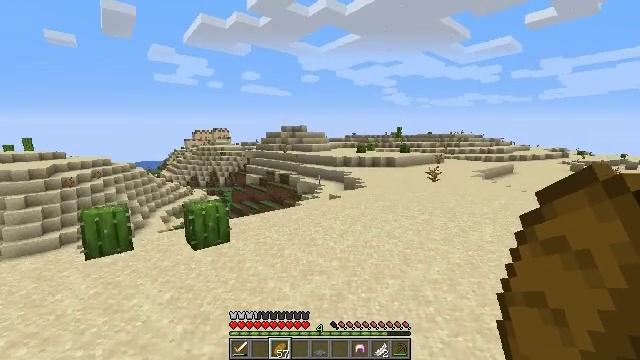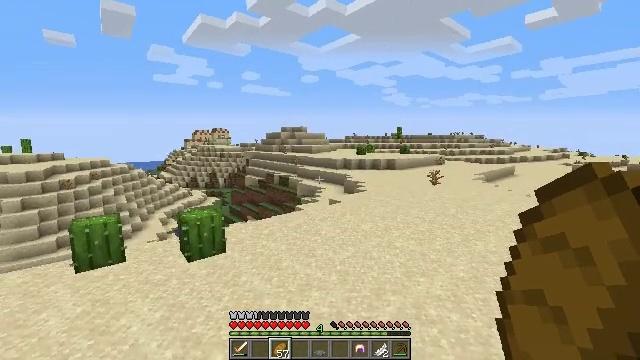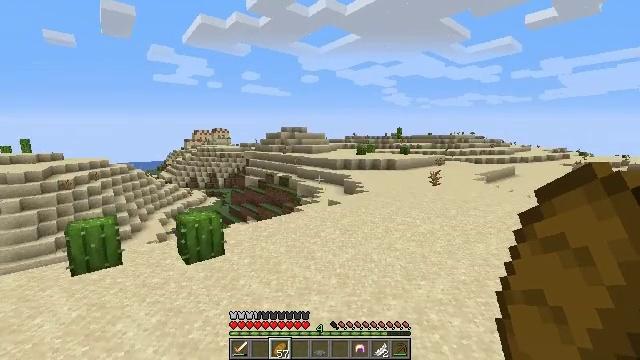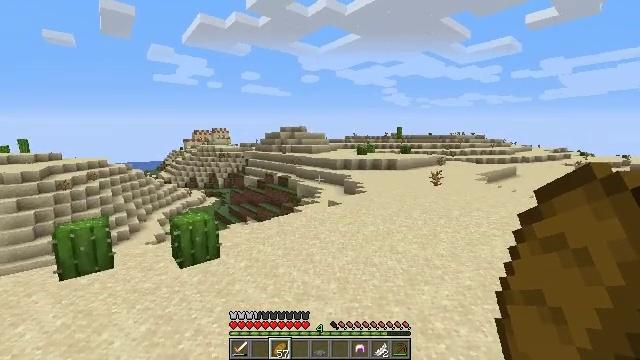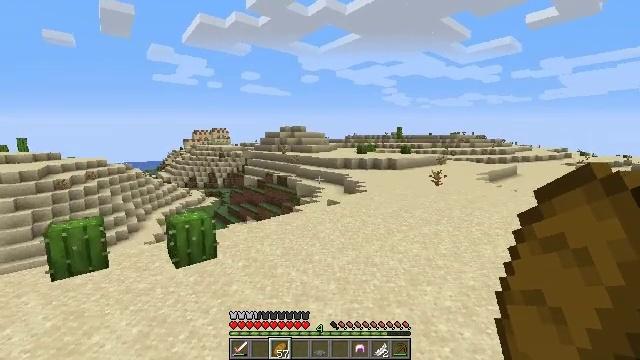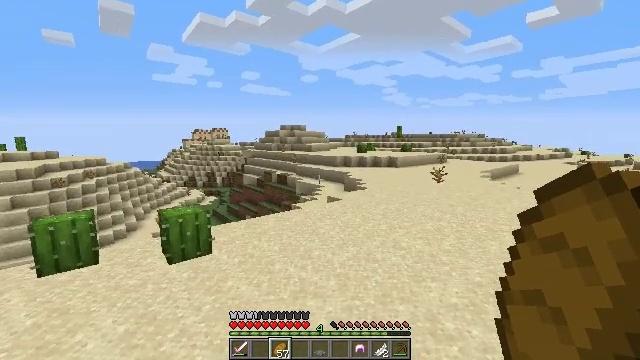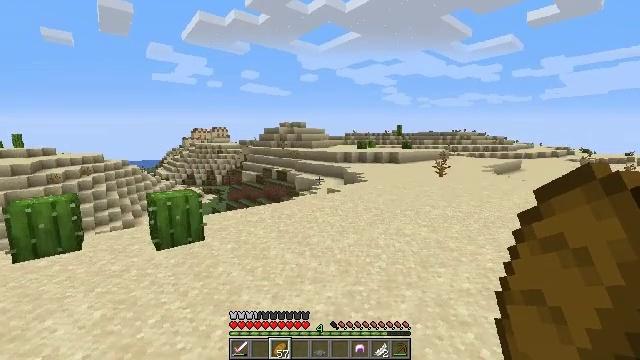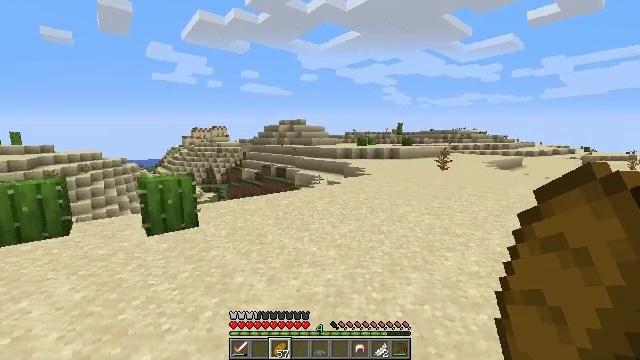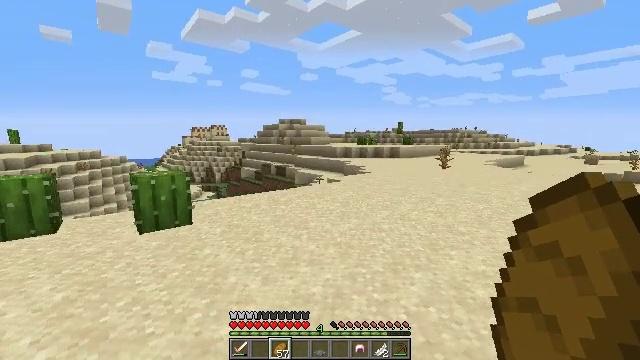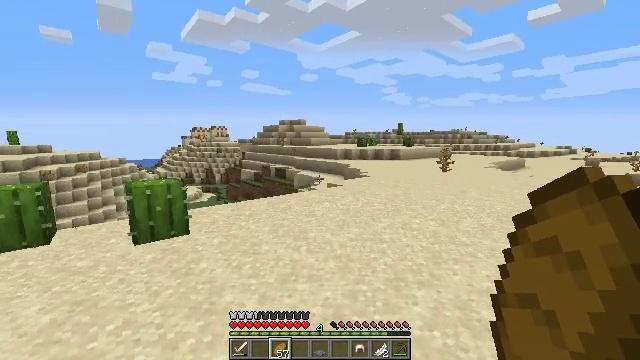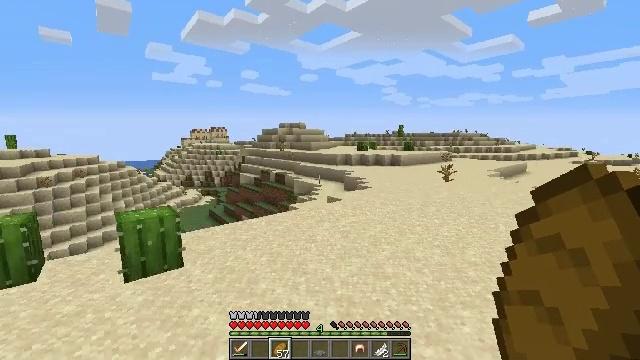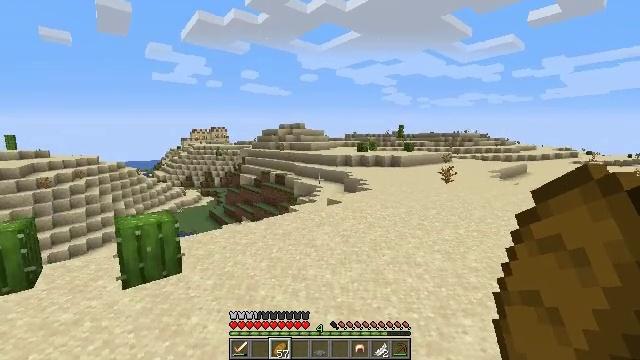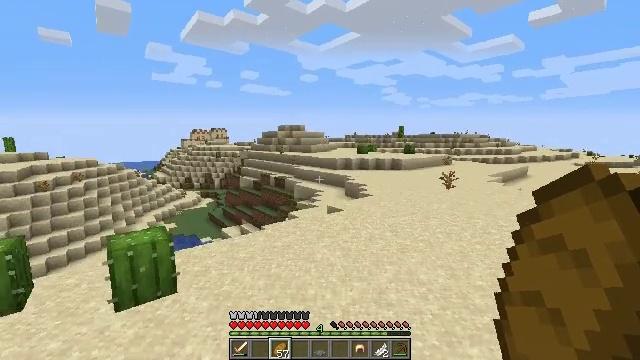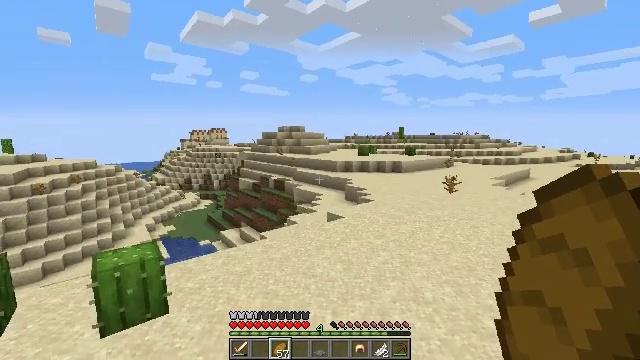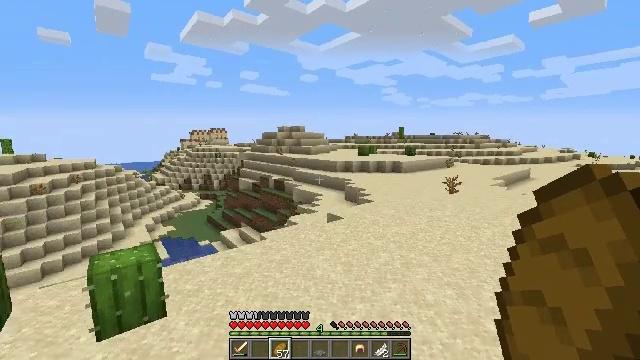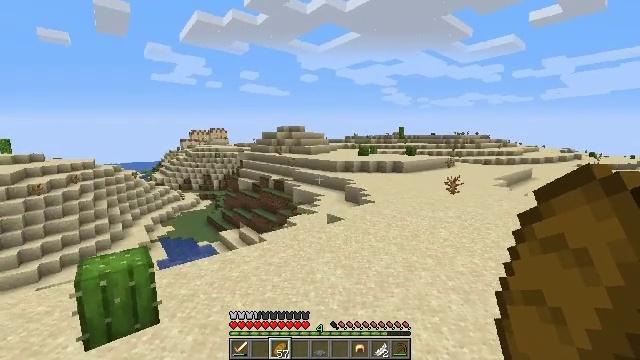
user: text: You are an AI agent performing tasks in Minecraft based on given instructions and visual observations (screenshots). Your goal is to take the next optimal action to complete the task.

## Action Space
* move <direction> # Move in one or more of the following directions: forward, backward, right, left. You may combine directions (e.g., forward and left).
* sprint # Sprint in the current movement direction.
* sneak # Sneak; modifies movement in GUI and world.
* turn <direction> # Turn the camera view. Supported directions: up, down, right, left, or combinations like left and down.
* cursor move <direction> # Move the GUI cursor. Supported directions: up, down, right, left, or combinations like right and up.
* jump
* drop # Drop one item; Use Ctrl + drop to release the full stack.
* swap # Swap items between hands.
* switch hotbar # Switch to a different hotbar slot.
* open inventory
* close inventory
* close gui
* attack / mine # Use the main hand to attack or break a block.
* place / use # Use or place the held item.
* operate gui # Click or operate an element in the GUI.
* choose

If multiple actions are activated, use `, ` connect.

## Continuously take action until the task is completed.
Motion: motion action
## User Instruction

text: Collect the cactus block.
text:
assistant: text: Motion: move forward, jump
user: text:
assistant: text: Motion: move forward, jump
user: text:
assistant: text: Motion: move forward, jump
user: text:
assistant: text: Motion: move forward, jump
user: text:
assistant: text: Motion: move forward, jump
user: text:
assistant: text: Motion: move forward, jump
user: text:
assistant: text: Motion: move forward, jump
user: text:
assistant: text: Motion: move forward, jump
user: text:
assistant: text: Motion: move forward, jump
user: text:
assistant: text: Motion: move forward, jump
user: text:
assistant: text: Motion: move forward, jump
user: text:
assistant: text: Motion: move forward, jump
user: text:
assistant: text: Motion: move forward, jump
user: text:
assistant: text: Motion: move forward, jump
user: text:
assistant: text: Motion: move forward, jump
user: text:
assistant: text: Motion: move forward, jump
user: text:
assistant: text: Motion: move forward, jump
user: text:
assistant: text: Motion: move forward, jump
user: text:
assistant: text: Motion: move forward, jump
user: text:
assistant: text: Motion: move forward, jump
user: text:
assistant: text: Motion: move forward, jump
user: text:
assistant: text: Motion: move forward, jump
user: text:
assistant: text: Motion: move forward, jump
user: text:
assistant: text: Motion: move forward, jump
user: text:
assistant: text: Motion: move forward, jump
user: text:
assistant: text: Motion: move forward, jump
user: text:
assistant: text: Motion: move forward, jump
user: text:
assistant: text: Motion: move forward, jump
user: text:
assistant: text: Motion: move forward, jump
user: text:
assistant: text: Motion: move forward, jump